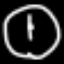
Label: clock